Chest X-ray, PA view. Patient: 66 years old, sex M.
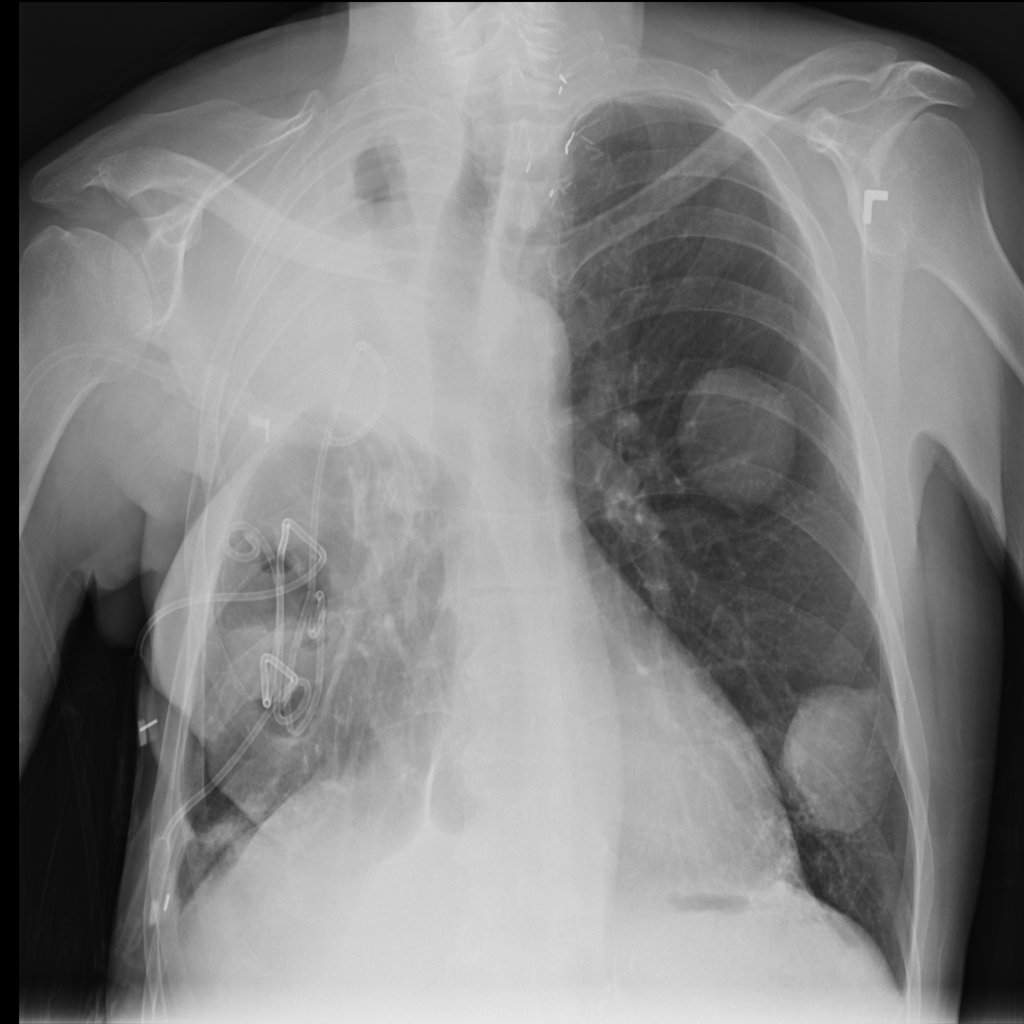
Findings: Mass